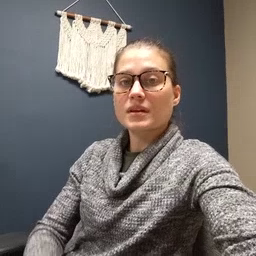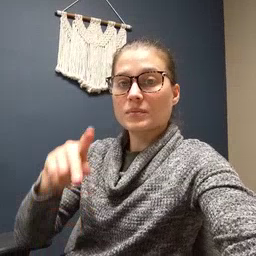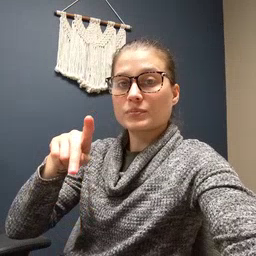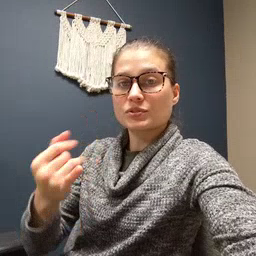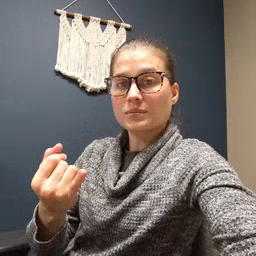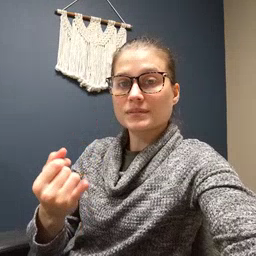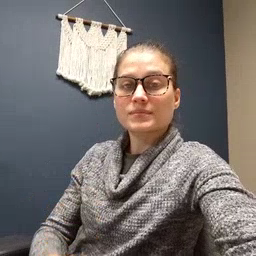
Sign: pajamas